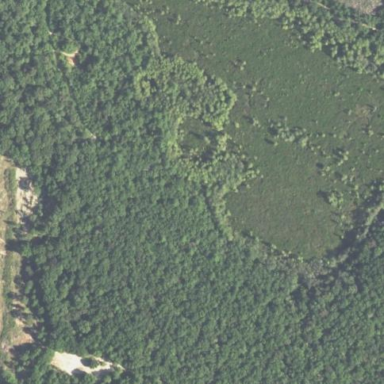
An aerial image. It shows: Mixed woodland with various types of leaves.